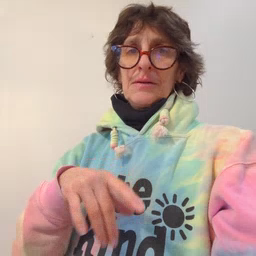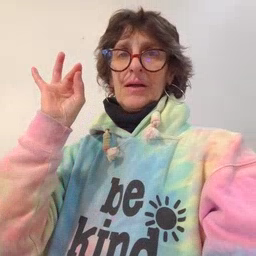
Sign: find